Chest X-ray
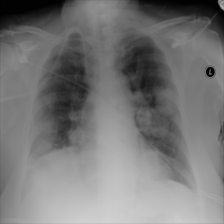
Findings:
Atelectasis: negative
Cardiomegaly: negative
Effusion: negative
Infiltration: negative
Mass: positive
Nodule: positive
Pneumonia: negative
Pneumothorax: negative
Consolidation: negative
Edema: negative
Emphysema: negative
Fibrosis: negative
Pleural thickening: negative
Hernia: negative